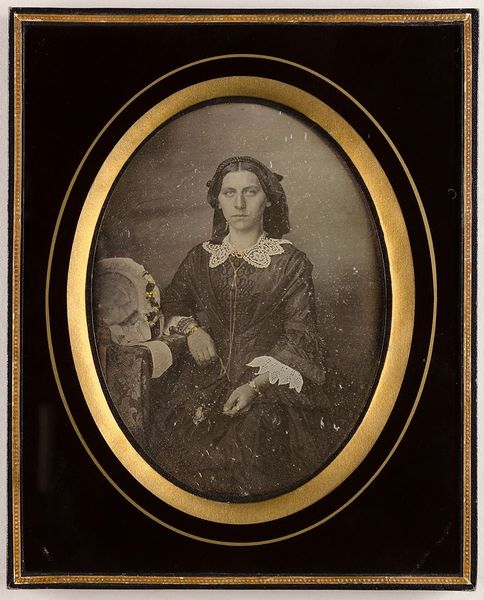
Titel: Unbekannte Frau
Standort: Hamburg
Institution: Museum für Kunst und Gewerbe Hamburg
Schlagwörter: frau, portrait, figur, kopfbedeckung, foto, fotografie, photographie, photo, lichtbild, handkoloriert, daguerreotypie, bildwerke, angewandte und bildende kunst, hessische systematik, porträt, porträtfotografie, porträtphotographie, hüftbild, handkolorierung